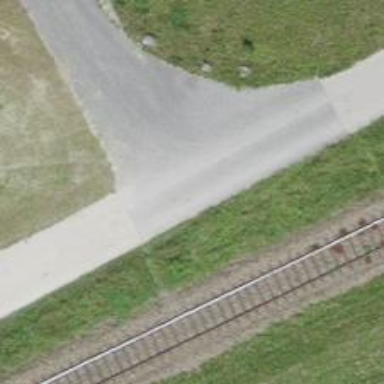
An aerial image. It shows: Agricultural track with grade 2 track surface suitable for agricultural vehicles.